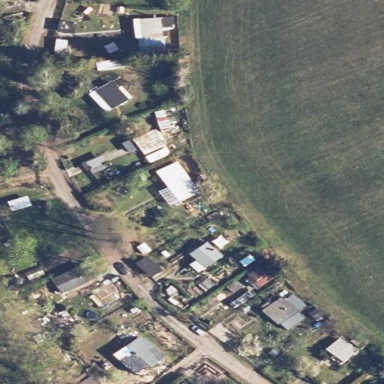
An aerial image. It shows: Area designated for allotments.